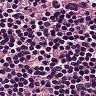
Metastatic tissue present: no